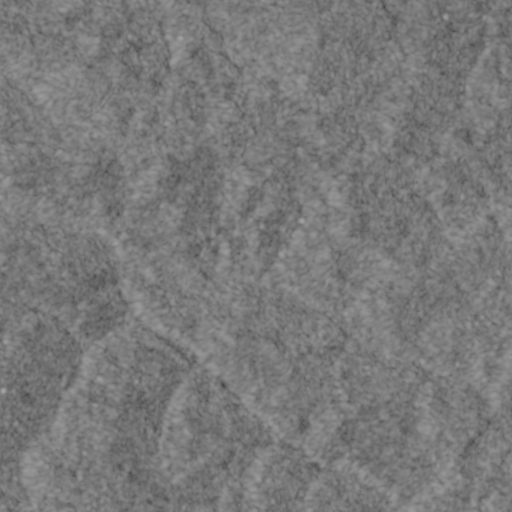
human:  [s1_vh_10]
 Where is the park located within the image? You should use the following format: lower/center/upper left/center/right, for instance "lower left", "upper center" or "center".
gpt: The park is located in the lower left of the image.
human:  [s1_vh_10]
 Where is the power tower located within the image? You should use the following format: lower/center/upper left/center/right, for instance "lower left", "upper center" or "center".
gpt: The power tower is located in the upper left of the image.
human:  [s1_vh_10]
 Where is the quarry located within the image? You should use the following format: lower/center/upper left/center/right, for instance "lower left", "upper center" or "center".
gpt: The quarry is located in the upper center of the image.
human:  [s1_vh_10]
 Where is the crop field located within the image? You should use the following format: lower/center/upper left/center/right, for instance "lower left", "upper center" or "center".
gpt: There is no crop field in the image.

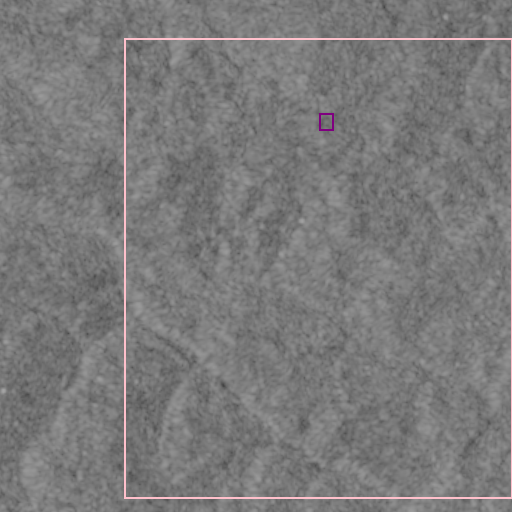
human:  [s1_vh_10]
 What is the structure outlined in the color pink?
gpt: The structure outlined in pink is a crop field.
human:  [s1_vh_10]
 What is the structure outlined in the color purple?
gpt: The structure outlined in purple is a quarry.
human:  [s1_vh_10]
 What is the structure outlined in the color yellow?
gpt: There is no yellow outline.